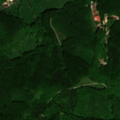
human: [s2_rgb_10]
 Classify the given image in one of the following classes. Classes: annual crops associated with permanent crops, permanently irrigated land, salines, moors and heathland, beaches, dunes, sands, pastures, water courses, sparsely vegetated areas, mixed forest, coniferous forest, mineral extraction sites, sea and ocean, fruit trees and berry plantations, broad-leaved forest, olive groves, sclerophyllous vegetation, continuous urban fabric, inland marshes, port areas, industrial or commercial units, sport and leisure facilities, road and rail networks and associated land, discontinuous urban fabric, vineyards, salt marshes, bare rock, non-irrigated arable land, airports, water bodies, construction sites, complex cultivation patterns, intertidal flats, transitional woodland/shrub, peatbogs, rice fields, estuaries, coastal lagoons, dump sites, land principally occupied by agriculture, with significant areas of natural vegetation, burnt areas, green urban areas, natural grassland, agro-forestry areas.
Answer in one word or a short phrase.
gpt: discontinuous urban fabric, pastures, broad-leaved forest